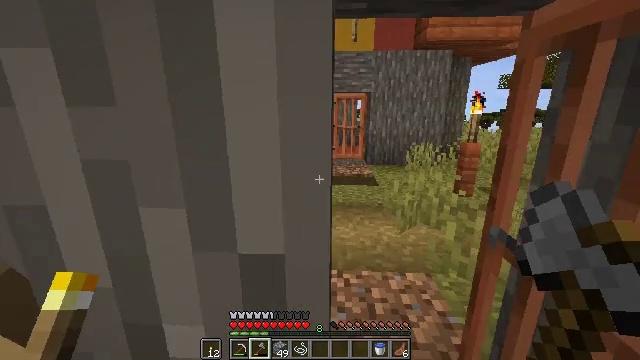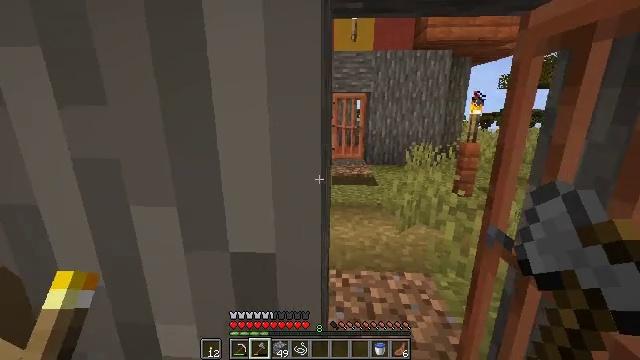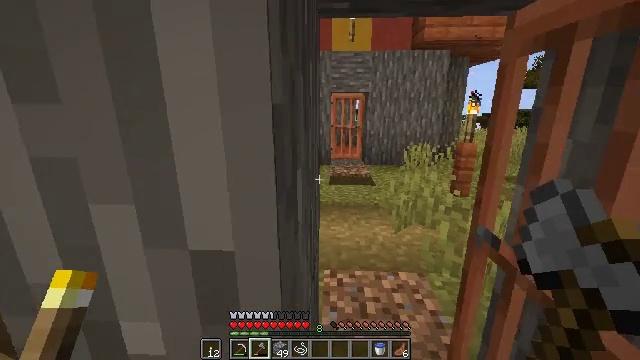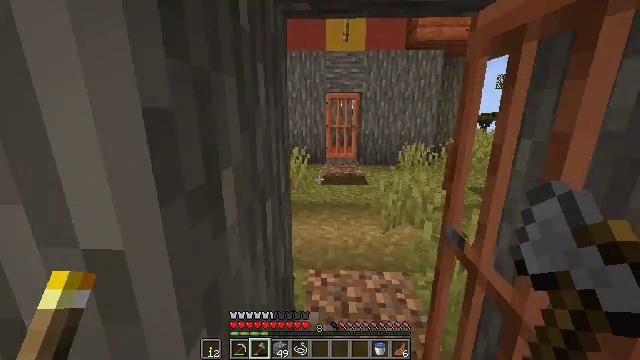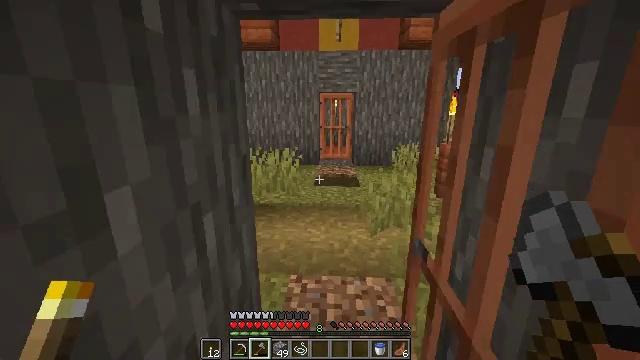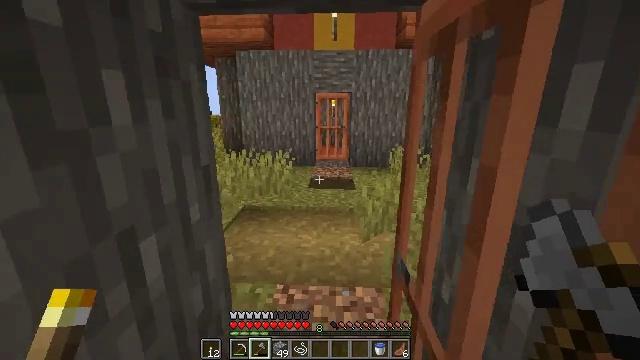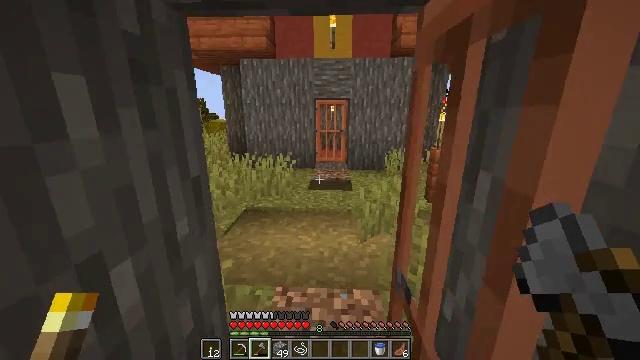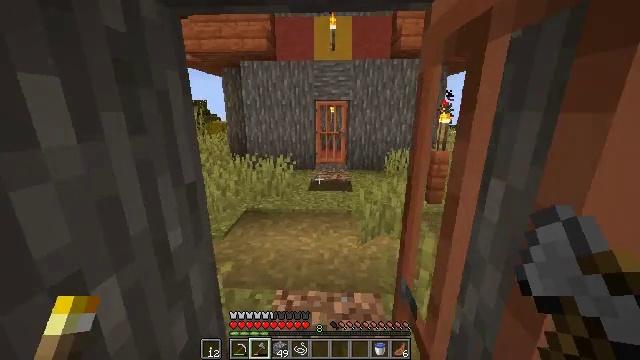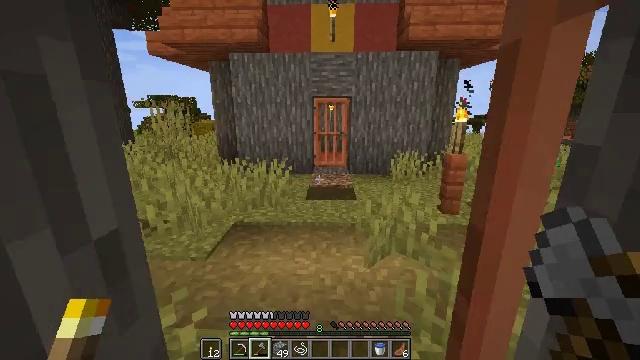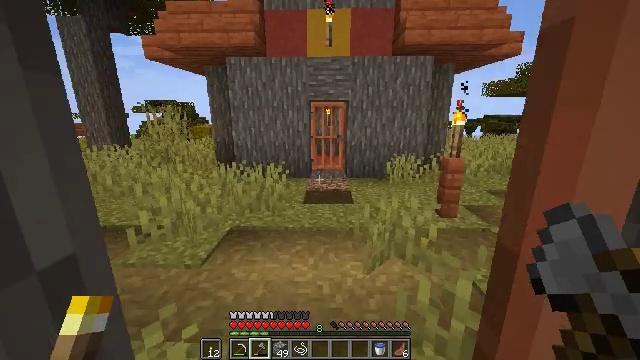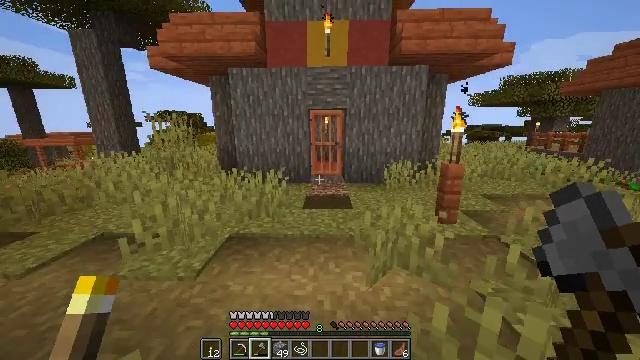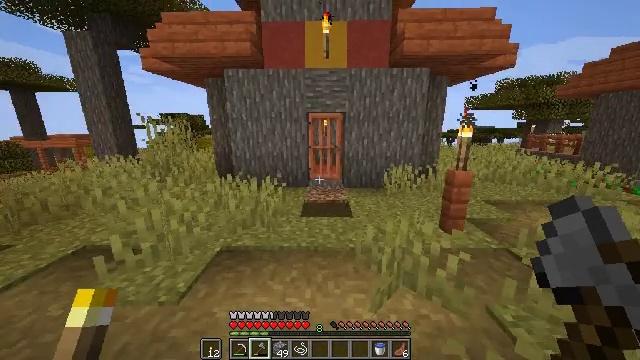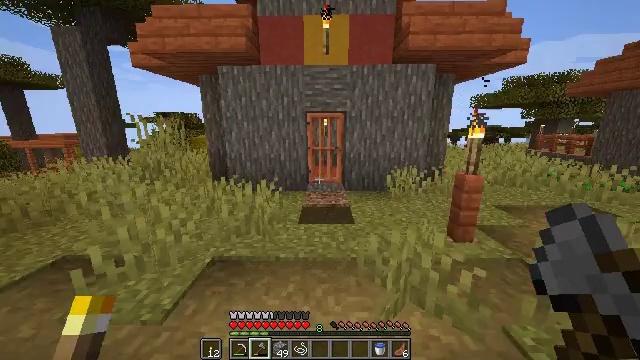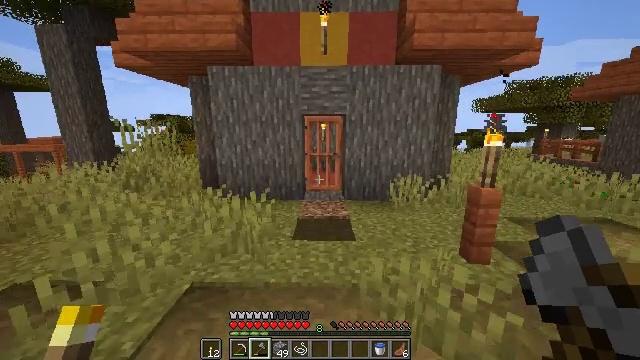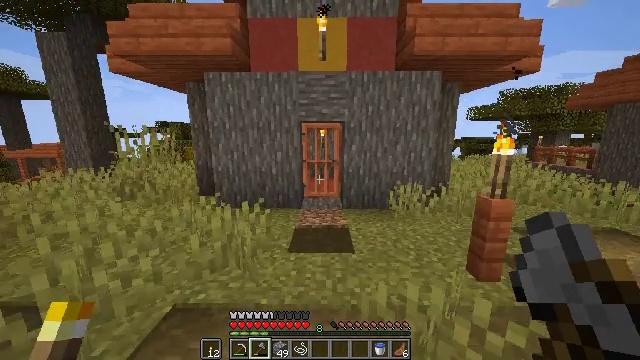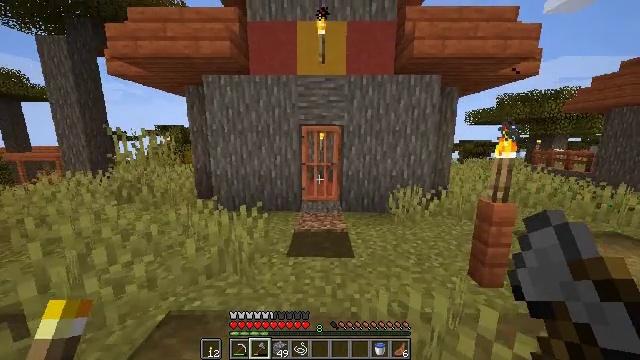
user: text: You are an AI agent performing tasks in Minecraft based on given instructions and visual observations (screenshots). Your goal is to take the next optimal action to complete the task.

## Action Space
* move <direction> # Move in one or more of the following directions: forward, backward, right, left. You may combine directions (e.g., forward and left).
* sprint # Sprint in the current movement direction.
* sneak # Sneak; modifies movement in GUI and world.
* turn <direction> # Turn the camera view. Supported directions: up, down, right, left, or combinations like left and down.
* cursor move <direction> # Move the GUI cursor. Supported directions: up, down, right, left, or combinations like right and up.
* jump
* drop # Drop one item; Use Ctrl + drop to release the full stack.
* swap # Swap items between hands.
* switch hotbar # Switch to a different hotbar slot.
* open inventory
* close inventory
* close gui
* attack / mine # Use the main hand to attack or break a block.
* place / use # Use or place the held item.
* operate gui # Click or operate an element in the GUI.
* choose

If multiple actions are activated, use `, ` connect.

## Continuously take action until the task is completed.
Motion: motion action
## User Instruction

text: Attack the orange carpet to remove it.
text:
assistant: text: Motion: move forward and move right, sprint, attack / mine
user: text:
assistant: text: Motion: move forward and move right, sprint, attack / mine
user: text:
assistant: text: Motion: move forward and move right, sprint, attack / mine
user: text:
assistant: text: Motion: move forward and move right, sprint, attack / mine
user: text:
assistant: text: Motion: move forward and move right, sprint, attack / mine
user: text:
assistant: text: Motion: move forward and move right, sprint, attack / mine
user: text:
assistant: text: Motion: move forward, sprint, attack / mine
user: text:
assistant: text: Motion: move forward, sprint, attack / mine
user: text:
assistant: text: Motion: move forward, sprint, attack / mine
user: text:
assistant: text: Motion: move forward, sprint, attack / mine
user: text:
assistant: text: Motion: move forward, sprint, attack / mine
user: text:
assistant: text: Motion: move forward, sprint, attack / mine
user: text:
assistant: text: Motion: move forward, sprint, turn up, attack / mine
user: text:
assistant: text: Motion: move forward, sprint, turn up, attack / mine
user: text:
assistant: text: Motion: move forward, sprint, attack / mine
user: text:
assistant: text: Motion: move forward, sprint, attack / mine
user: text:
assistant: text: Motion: move forward, sprint, attack / mine
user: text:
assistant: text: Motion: move forward, sprint, attack / mine
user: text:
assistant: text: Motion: move forward, sprint, attack / mine
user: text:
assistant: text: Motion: move forward, sprint, attack / mine and use / place
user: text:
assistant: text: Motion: move forward, sprint, attack / mine and use / place
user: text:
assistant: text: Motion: move forward, sprint, attack / mine and use / place
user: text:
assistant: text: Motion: move forward, sprint, attack / mine
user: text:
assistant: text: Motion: move forward, sprint, attack / mine
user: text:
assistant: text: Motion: move forward, sprint, attack / mine
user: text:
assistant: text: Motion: move forward, sprint, attack / mine
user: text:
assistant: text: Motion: move forward, sprint, turn down, attack / mine
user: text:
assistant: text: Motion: move forward, sprint, turn down, attack / mine
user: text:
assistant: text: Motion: move forward, sprint, turn down, attack / mine
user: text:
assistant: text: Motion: move forward, sprint, turn down, attack / mine